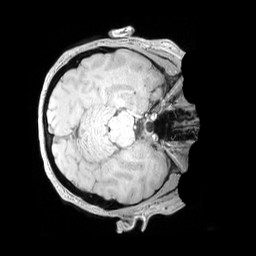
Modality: T1w
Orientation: axial
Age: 37
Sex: female
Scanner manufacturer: siemens
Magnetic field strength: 3 T
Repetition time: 5 s
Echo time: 0.00298 s